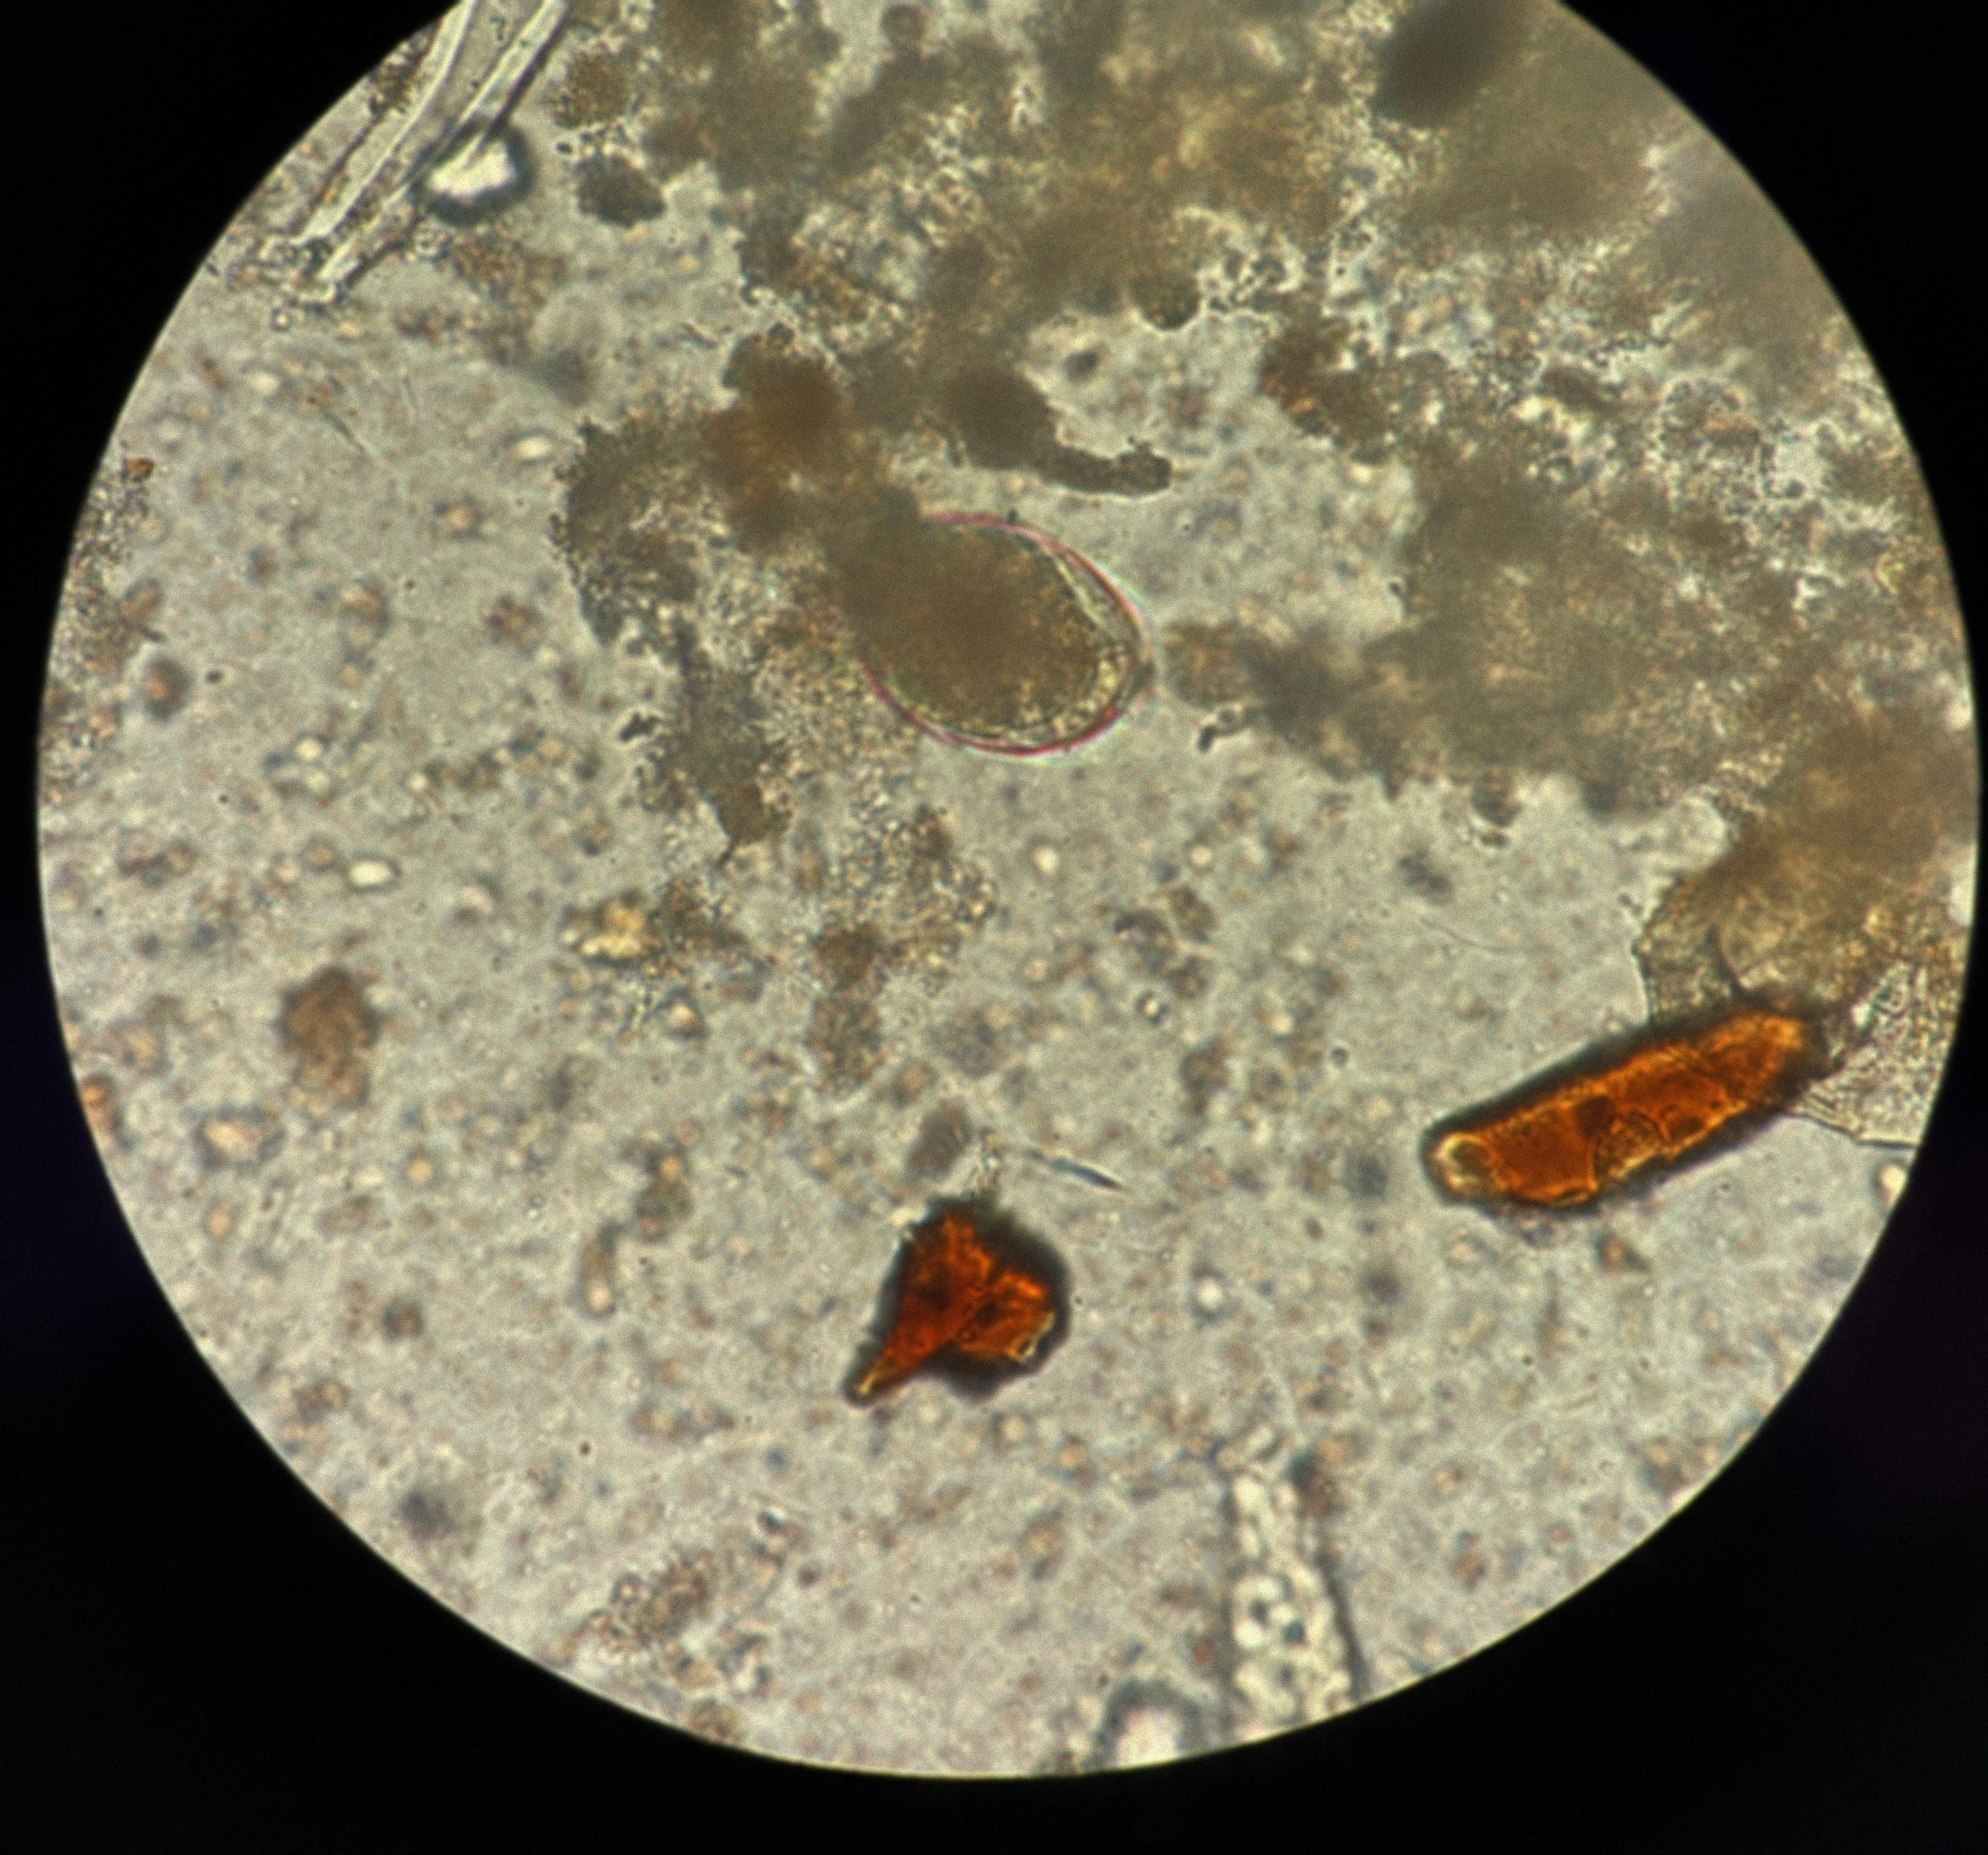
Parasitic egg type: Fasciolopsis buski